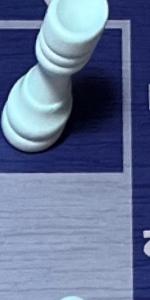
Label: Empty